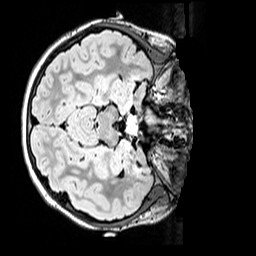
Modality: FLAIR
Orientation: axial
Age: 11
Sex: female
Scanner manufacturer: siemens
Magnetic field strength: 3 T
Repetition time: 5 s
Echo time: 0.388 s